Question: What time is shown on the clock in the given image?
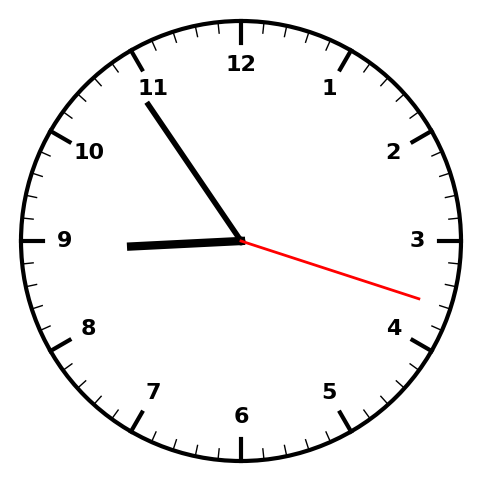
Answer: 08:54:18